Question:
I am using below code for displaying gradient in progress bar. So how to create a gradient progress bar as displayed in the above image? I have tried many solutions but haven't succeeded yet.
'''
<?xml version="1.0" encoding="utf-8"?>
<layer-list xmlns:android="http://schemas.android.com/apk/res/android">
<item android:id="@android:id/background">
<shape>
<corners android:radius="5dip" />
<gradient
android:startColor="@color/gray"
android:centerColor="@color/gray"
android:centerY="0.75"
android:endColor="@color/gray"
android:angle="270"
/>
</shape>
</item>
<item android:id="@android:id/secondaryProgress">
<clip>
<shape>
<corners android:radius="5dip" />
<gradient
android:startColor="#80ffd300"
android:centerColor="#80ffb600"
android:centerY="0.75"
android:endColor="#a0ffcb00"
android:angle="270"
/>
</shape>
</clip>
</item>
<item
android:id="@android:id/progress">
<clip>
<shape>
<corners
android:radius="5dip" />
<gradient
android:startColor="@color/dark_yellow"
android:endColor="@color/dark_yellow"
android:angle="270" />
</shape>
</clip>
</item>
</layer-list>
'''
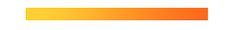
Answer: In your case '@android:id/secondaryProgress' is not necessary. Additionally, 'android:angle=270' will rotate gradient from top to the bottom, so it's perpendicular direction to desired.
All you need is:
### drawable/gradient_progress.xml
'''
<?xml version="1.0" encoding="utf-8"?>
<layer-list xmlns:android="http://schemas.android.com/apk/res/android">
<item android:id="@android:id/background">
<shape>
<corners android:radius="5dp"/>
<solid android:color="#fff"/>
</shape>
</item>
<item android:id="@android:id/progress">
<shape>
<corners android:radius="5dp"/>
<gradient
android:endColor="@android:color/holo_red_dark"
android:startColor="@android:color/holo_orange_light"
/>
</shape>
</item>
</layer-list>
'''
### layout/any_layout_file.xml
'''
<ProgressBar
xmlns:tools="http://schemas.android.com/tools"
style="?android:attr/progressBarStyleHorizontal"
android:layout_width="match_parent"
android:layout_height="10dp"
android:progressDrawable="@drawable/gradient_progress"
tools:progress="60"
/>
'''